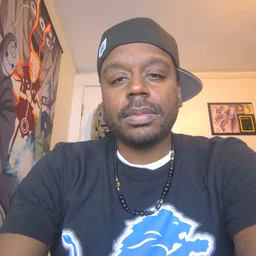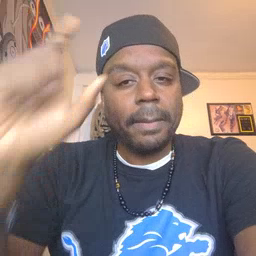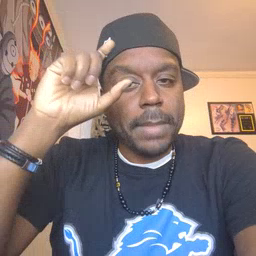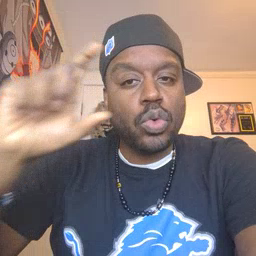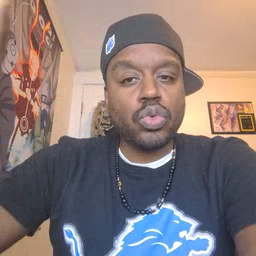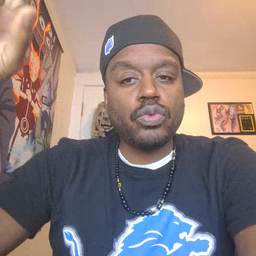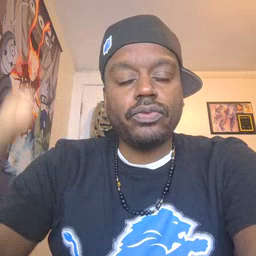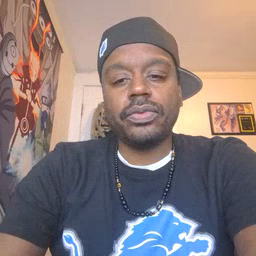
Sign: moon